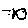
Label: fish